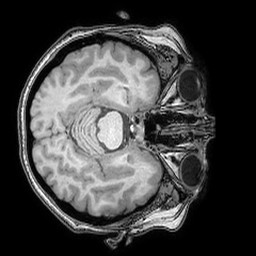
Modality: T1w
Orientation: axial
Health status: ill
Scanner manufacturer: philips
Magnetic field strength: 3 T
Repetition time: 0.007 s
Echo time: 0.0035 s